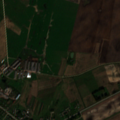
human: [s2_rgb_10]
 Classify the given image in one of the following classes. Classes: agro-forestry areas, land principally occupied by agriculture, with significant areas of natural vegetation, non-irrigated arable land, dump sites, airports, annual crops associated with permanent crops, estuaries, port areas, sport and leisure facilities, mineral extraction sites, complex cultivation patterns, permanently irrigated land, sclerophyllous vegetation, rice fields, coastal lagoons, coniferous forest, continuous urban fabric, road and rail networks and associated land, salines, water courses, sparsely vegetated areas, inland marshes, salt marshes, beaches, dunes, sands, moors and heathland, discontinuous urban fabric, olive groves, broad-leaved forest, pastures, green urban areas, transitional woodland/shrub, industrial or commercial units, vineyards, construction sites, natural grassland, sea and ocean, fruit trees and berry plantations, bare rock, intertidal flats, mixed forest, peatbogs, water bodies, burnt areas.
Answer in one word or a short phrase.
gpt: discontinuous urban fabric, non-irrigated arable land, complex cultivation patterns